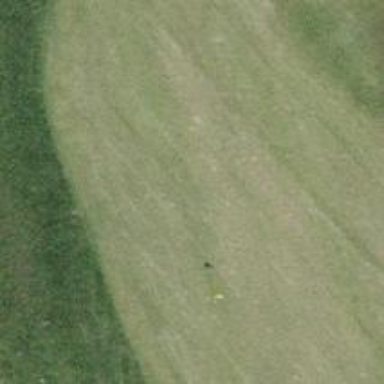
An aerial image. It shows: Green golf area with grass land use.